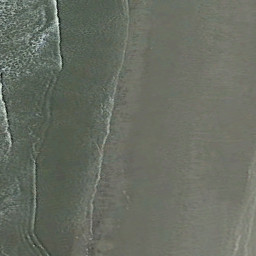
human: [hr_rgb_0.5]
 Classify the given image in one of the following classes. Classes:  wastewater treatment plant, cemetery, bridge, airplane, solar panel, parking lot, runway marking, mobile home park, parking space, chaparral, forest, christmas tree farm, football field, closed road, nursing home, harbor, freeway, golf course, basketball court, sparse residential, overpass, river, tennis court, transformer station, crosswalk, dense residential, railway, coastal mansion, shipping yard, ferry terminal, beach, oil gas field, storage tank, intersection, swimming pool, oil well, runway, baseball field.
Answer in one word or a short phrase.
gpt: beach